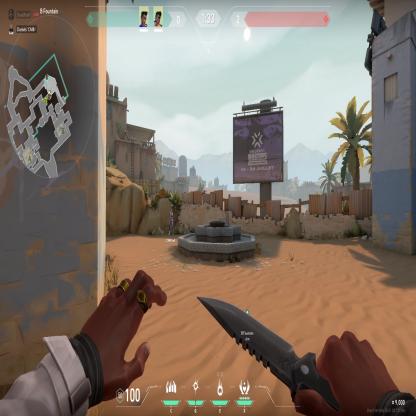
Label: teammate